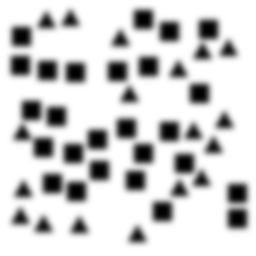
Squares: 26
Triangles: 18
Stars: 0
Total shapes: 44